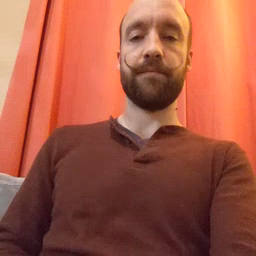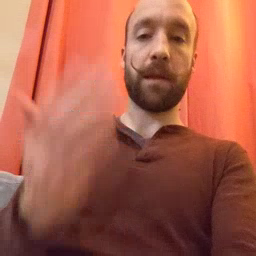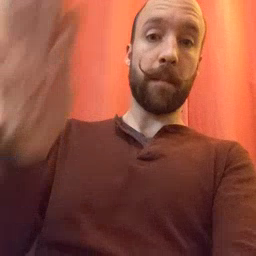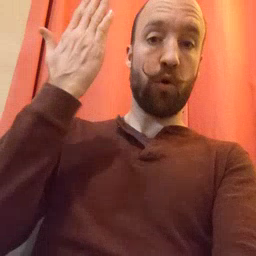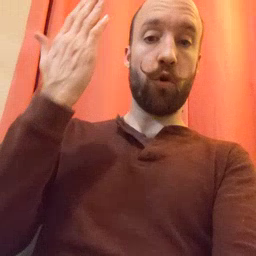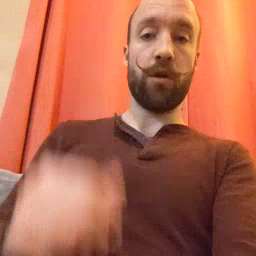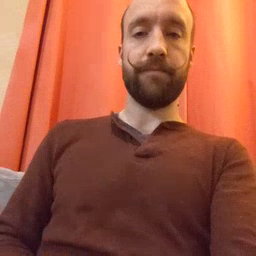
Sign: morning